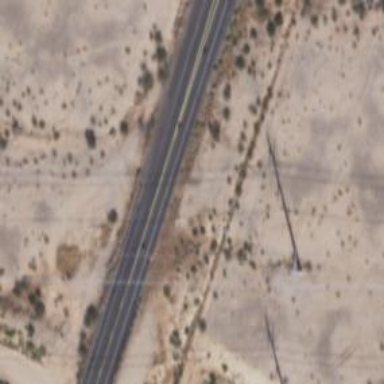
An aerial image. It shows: Asphalt trunk highway classified as expressway.